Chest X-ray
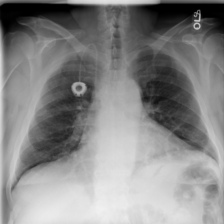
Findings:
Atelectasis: negative
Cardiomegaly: negative
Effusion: negative
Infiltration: negative
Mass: negative
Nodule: negative
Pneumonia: negative
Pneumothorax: negative
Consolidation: negative
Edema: negative
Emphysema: negative
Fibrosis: negative
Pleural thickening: negative
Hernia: negative